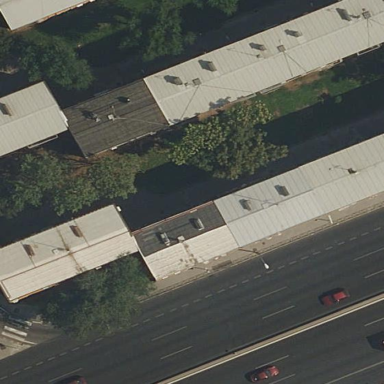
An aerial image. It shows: View of apartment building.